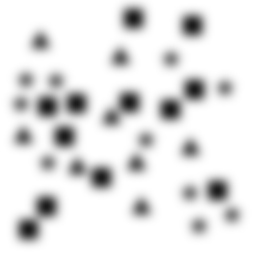
Squares: 12
Triangles: 8
Stars: 10
Total shapes: 30